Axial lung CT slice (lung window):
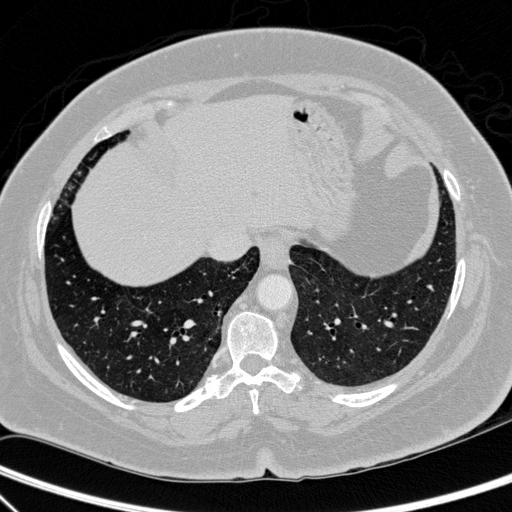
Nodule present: no